Field crop: maize
Growth stage: 1
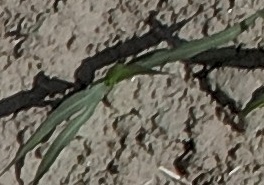
Species: sorghum